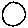
Label: circle